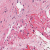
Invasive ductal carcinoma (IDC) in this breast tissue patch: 0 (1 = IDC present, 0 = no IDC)